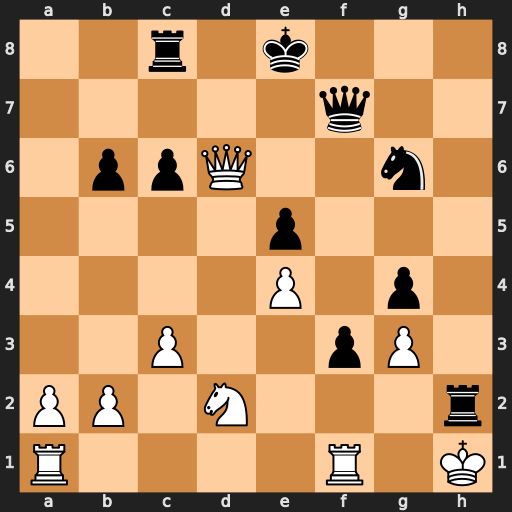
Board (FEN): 2r1k3/5q2/1ppQ2n1/4p3/4P1p1/2P2pP1/PP1N3r/R4R1K
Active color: w
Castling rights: -
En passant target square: -
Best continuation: Kxh2 Rd8 Qxc6+